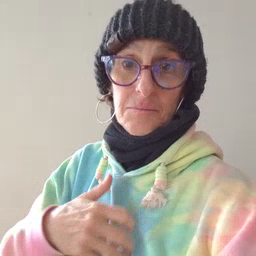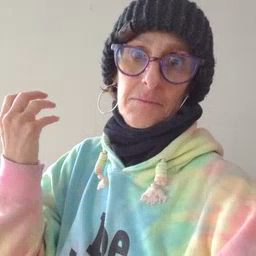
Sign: mad